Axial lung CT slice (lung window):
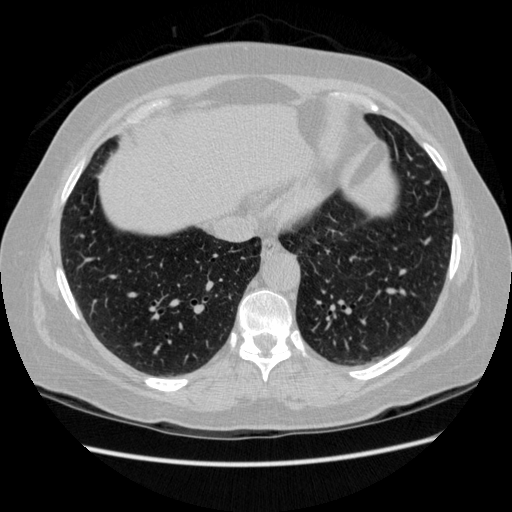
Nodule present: no